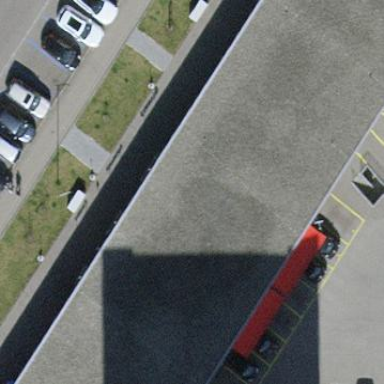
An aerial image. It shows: Retail building with flat roof.